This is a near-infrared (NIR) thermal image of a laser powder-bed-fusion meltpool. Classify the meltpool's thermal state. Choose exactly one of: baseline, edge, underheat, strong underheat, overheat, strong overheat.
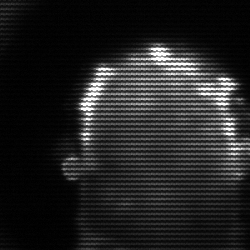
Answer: baseline